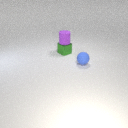
small green metal cube below small purple rubber cylinder